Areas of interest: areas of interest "Scenic Spot"
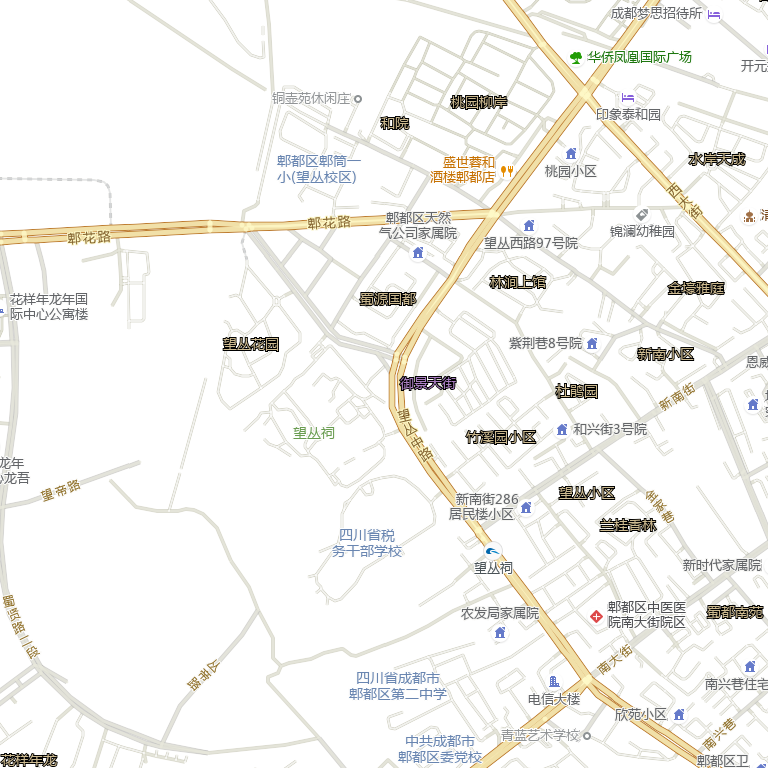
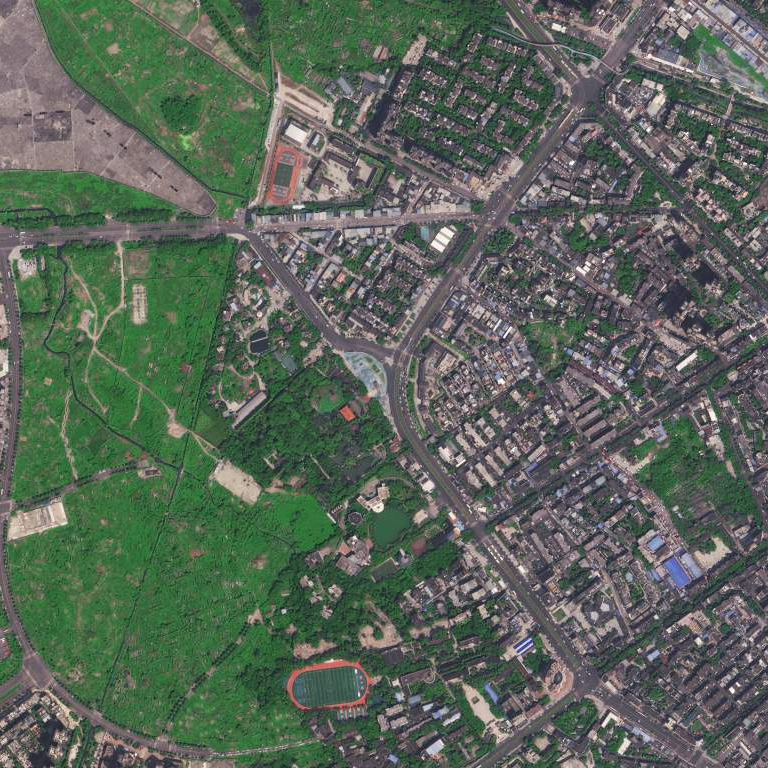